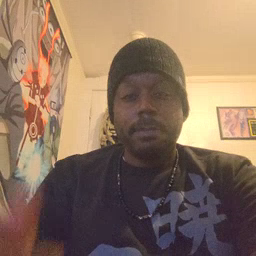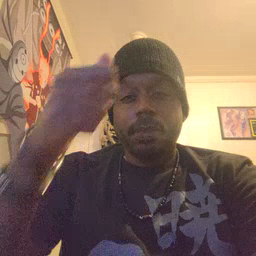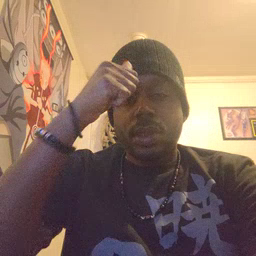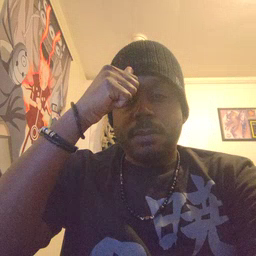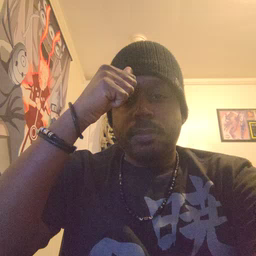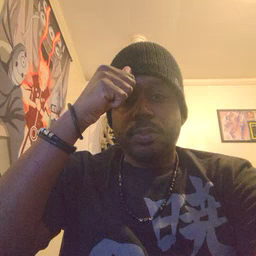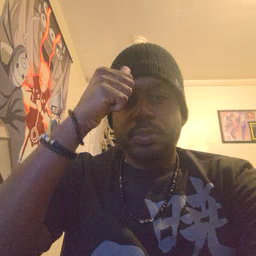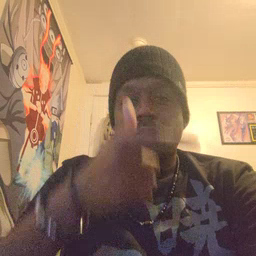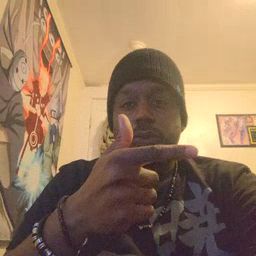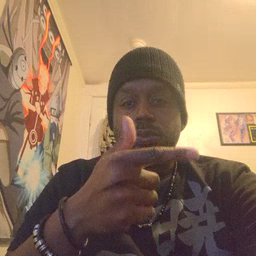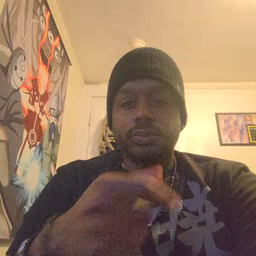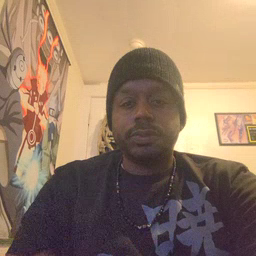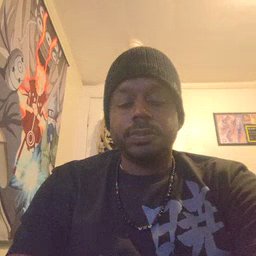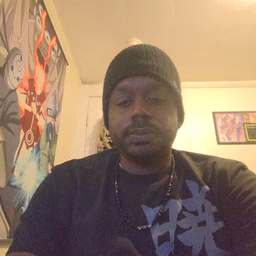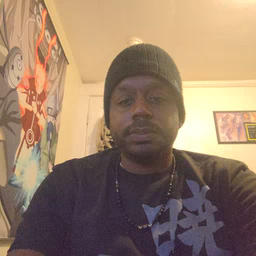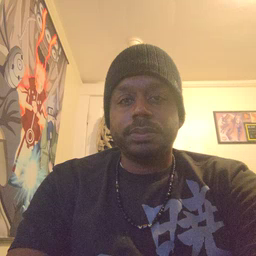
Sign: brother